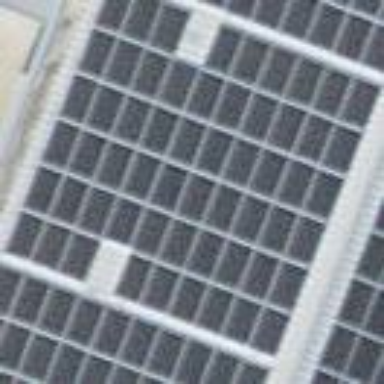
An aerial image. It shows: Solar power generator utilizing photovoltaic technology with solar photovoltaic panels.